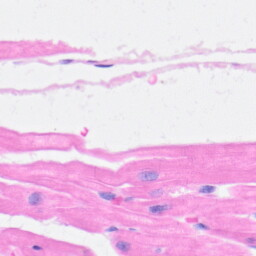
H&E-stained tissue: Heart